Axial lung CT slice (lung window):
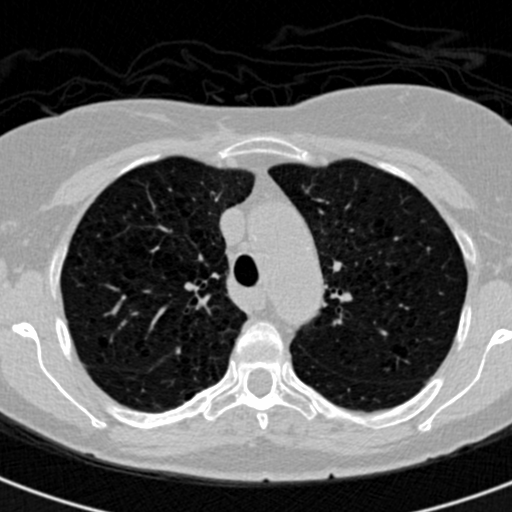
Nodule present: no